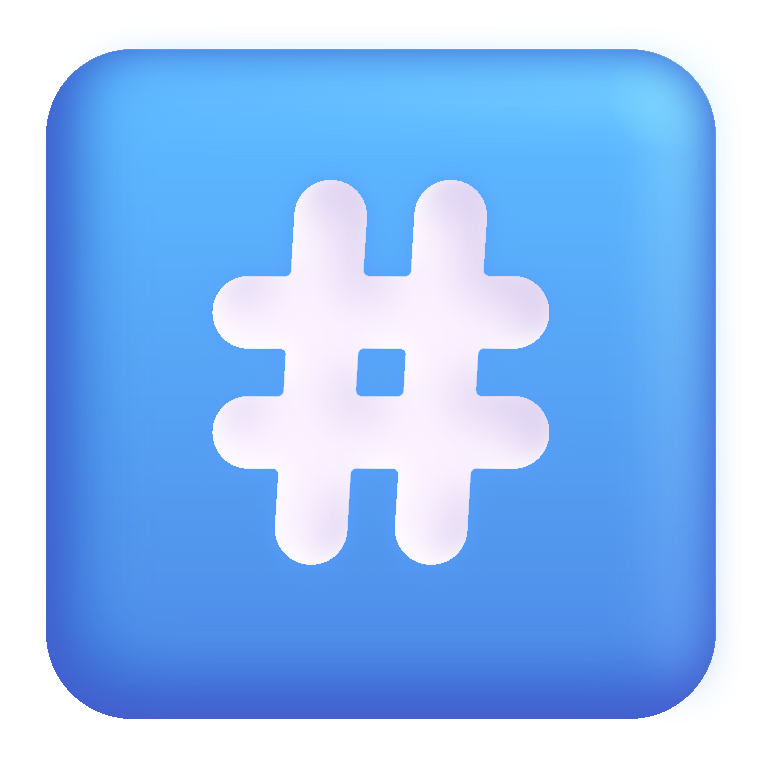
keycap hashtag color